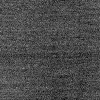
Atmospheric dust classification: dusty